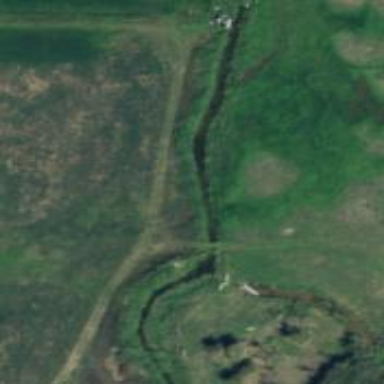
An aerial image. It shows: Culvert tunnel.